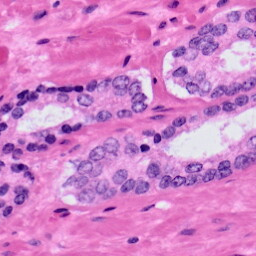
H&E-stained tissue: Prostate